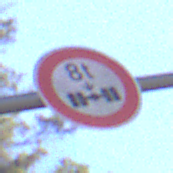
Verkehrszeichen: TatsaechlicheAchslast
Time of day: MorningAfternoon
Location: Outdoor (Nature)
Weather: Clear
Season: Winter
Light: Natural